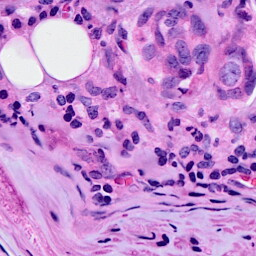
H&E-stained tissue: Breast